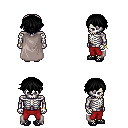
a pixel art fantasy rpg character, male body template, skeleton, gray cape, red pants, black short bangs hairstyle, bracelets, ghillies, four views (front, back, left, right), 2x2 character sprite sheet, small pixel art, hard edges, no anti-aliasing